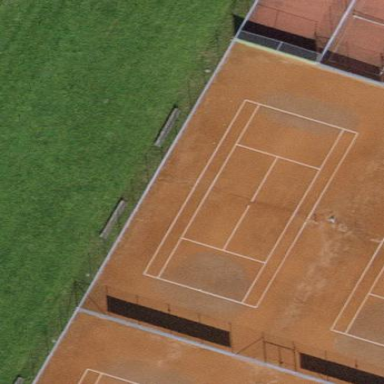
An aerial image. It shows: Tennis court on pitch designated for leisure land.